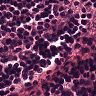
Metastatic tissue present: no